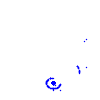
Particle: electron